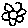
Label: flower